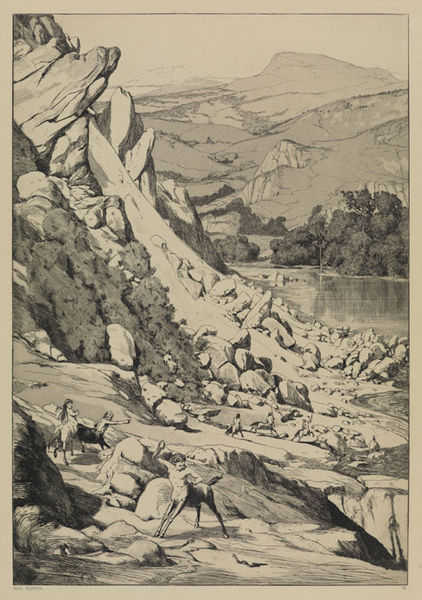
Titel: Bergsturz (Intermezzi, Opus IV, Blatt 6)
Künstler: Max Klinger
Standort: Karlsruhe
Institution: Staatliche Kunsthalle Karlsruhe
Schlagwörter: baum, berg, dunkel, felsen, fuß, gruppe, himmel, kampf, körper, mann, meer, schatten, wasser, weiß, wolken, bäume, fluss, grün, landschaft, menschen, mädchen, see, ufer, braun, brust, frau, grau, haar, hell, hintergrund, kreide, licht, schwarz, skizze, zeichnung, gras, tier, tiere, weg, wiese, beige, hochformat, arm, arme, blass, mensch, rahmen, stein, steine, trauer, bach, horizont, hügel, natur, spiegelung, strauch, weite, busch, büsche, gebüsch, gewässer, pfad, sträucher, wiesen, insel, land, haare, blatt, pflanzen, tal, wald, esel, kinder, pferd, pferde, reiter, beine, hufe, reiten, ritt, schwanz, schweif, küste, strand, papier, abhang, laufen, steinig, berge, berghang, fels, gebirge, gipfel, hang, modern, steilhang, grafik, graphik, herde, geröll, linien, schlucht, spalten, steil, idylle, rand, sepia, romantik, schlacht, spitz, weiblich, spielen, brot, deutsch, klinger, junge, brun, hoch, klippe, bad, spiel, berlin, antike, buch, bla, münchen, linear, abgrund, druck, felsig, lithographie, schwarz-weiss, schraffur, radierung, schrafur, stich, illustration, scharz, schlange, aquatinta, bleistift, entwurf, mythologie, jagd, tinte, spielend, zacken, karte, weißß, felsne, männlich, freiheit, springen, karg, kentauren, satyr, mystisch, centauer, centauren, faun, halb, kentaur, minotaurus, mischwesen, pan, sage, wesen, zentauer, zentaur, zentauren, märchen, fabelwesen, hain, felsbrocken, wildnis, gestrüpp, schnecken, deuten, block, kupferstich, schrei, mystik, heroisch, centaur, pegasus, ziege, zwitter, fantasie, wildniss, bergsee, glück, mäner, schutz, bergen, schroff, ziegen, tiermensch, kaltnadel, schar, karlsruhe, wlad, bukolisch, tiefdruck, blöcke, schweizerisch, steinbruch, faune, spalt, spalte, halbmensch, hagel, fauen, spat, mythisch, steinlawine, wasseer, werfen, bergkuppen, duerer, geschicht, stöfchen, unge, pferdemensch, hintergunf, landschfat, böschun, 19. jahrhundert, se, 20. jahrhundert, batur, bergsturz, druck#, pferdmenschen, mäönner, pferdemenschen, felssturz, hochq, schwartzweis, blocken, feldwand, zeichng, rals, fruchen, zweitter, landschaftsscene, giechische sage, felssturtz, zenturion, flusa, pferdegestalt, menschengestalt, kantauren, felsen zentauren see gebirge